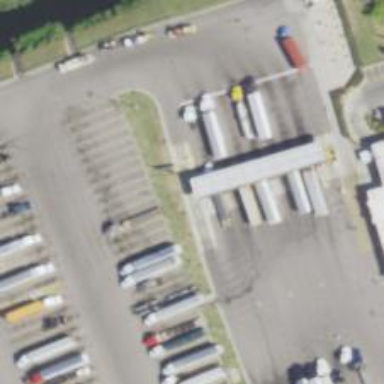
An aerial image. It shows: Weighbridge facility.